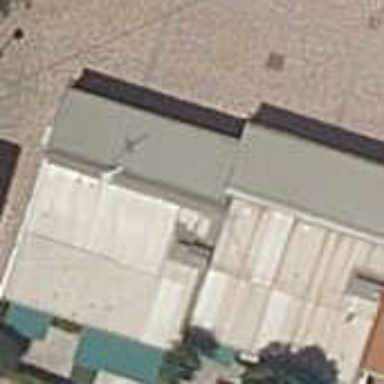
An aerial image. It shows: Terrace building.